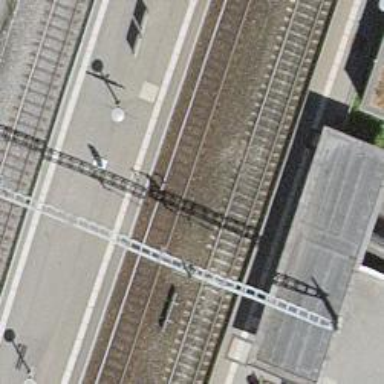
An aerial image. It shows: Stop position for public transport at railway stop.